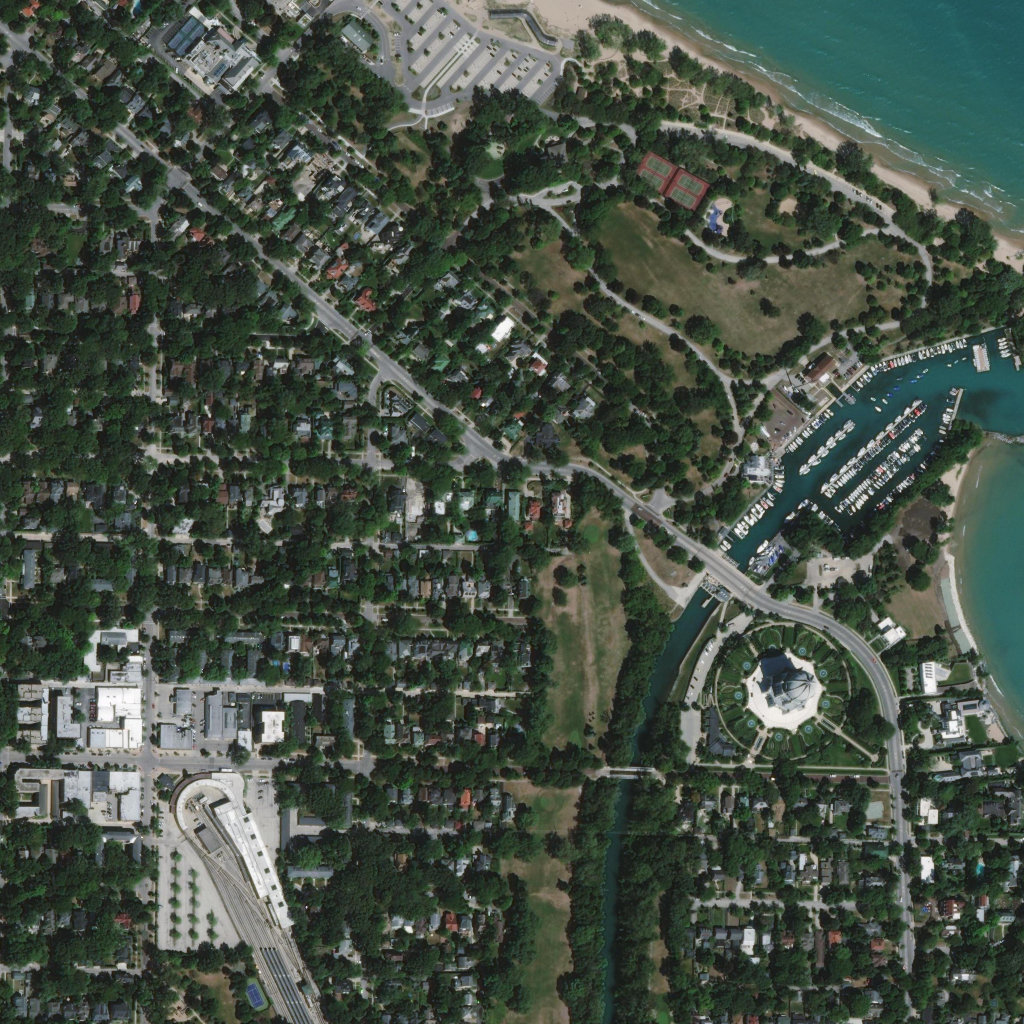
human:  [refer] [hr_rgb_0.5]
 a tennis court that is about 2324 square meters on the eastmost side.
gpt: <box>[[61, 14, 69, 20, 0]]</box>